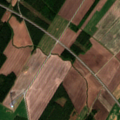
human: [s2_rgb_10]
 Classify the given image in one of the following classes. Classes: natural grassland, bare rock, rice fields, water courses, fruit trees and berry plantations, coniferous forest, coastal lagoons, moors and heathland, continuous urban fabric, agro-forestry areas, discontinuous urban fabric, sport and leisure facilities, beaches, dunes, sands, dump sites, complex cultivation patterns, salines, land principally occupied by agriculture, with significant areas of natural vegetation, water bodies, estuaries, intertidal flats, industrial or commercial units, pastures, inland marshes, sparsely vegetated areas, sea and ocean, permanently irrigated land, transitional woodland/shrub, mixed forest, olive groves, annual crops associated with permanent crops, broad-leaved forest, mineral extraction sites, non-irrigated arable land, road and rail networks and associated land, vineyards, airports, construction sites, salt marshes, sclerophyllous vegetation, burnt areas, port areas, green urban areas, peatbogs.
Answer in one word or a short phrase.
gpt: non-irrigated arable land, coniferous forest